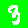
Digit: 3